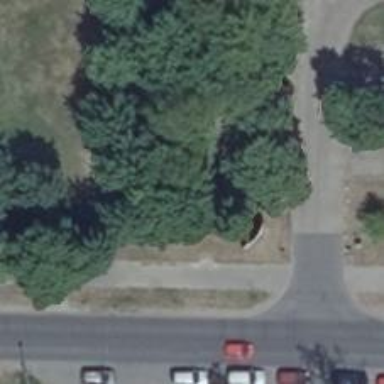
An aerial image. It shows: Row of broadleaved trees.